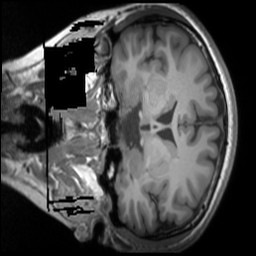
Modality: T1w
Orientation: coronal
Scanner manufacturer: siemens
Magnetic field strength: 3 T
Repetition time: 1.9 s
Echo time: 0.00267 s